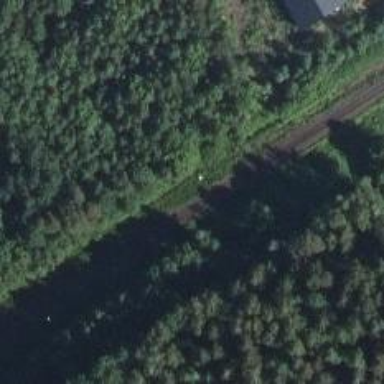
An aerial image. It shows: Railway signal.